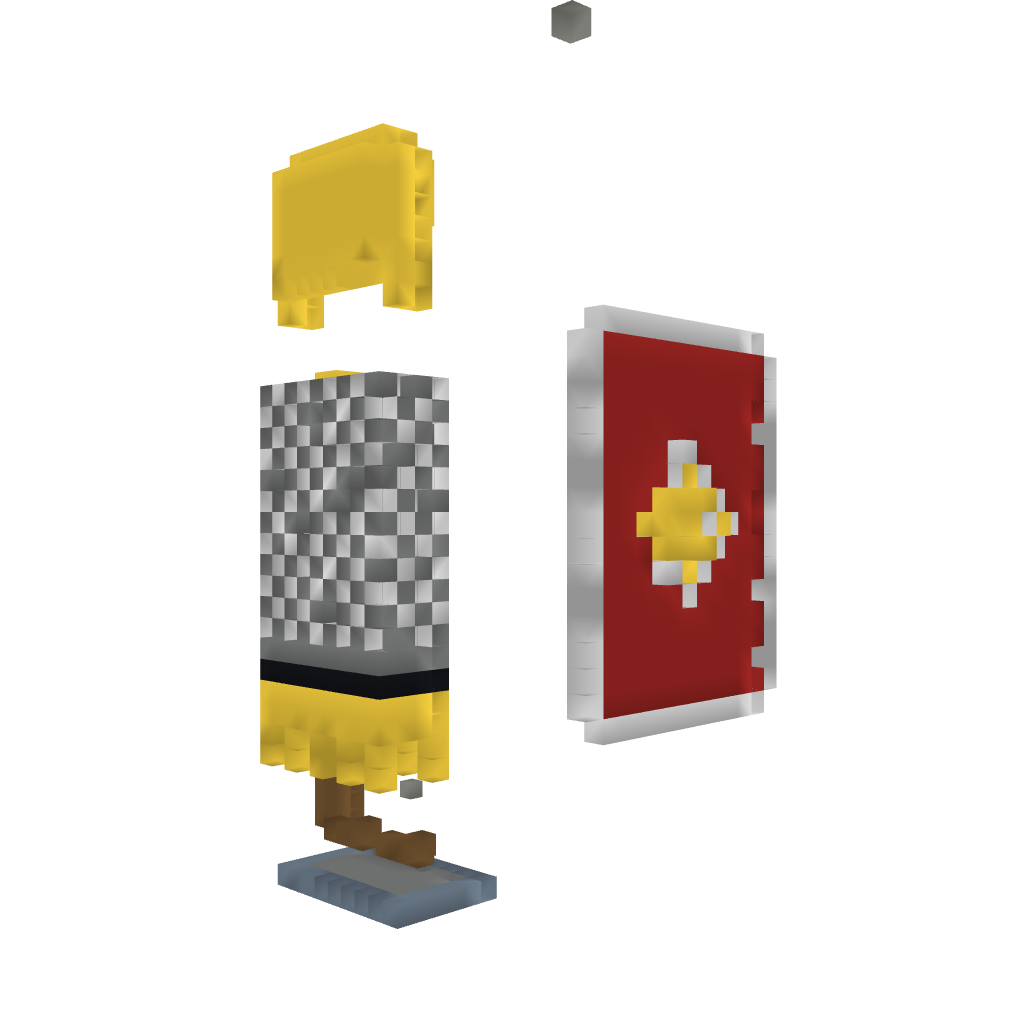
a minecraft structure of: Statue